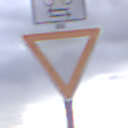
Verkehrszeichen: VorfahrtGewaehren
Zusatzzeichen oben: RichtungsangabeDurchPfeile9
Umgebung: Outdoor, Suburban
Tageszeit: MorningAfternoon
Wetter: PartlyCloudy
Licht: Natural
Jahreszeit: NotSpecified
Kontrast: LowContrast